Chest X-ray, AP view. Patient: 65 years old, sex F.
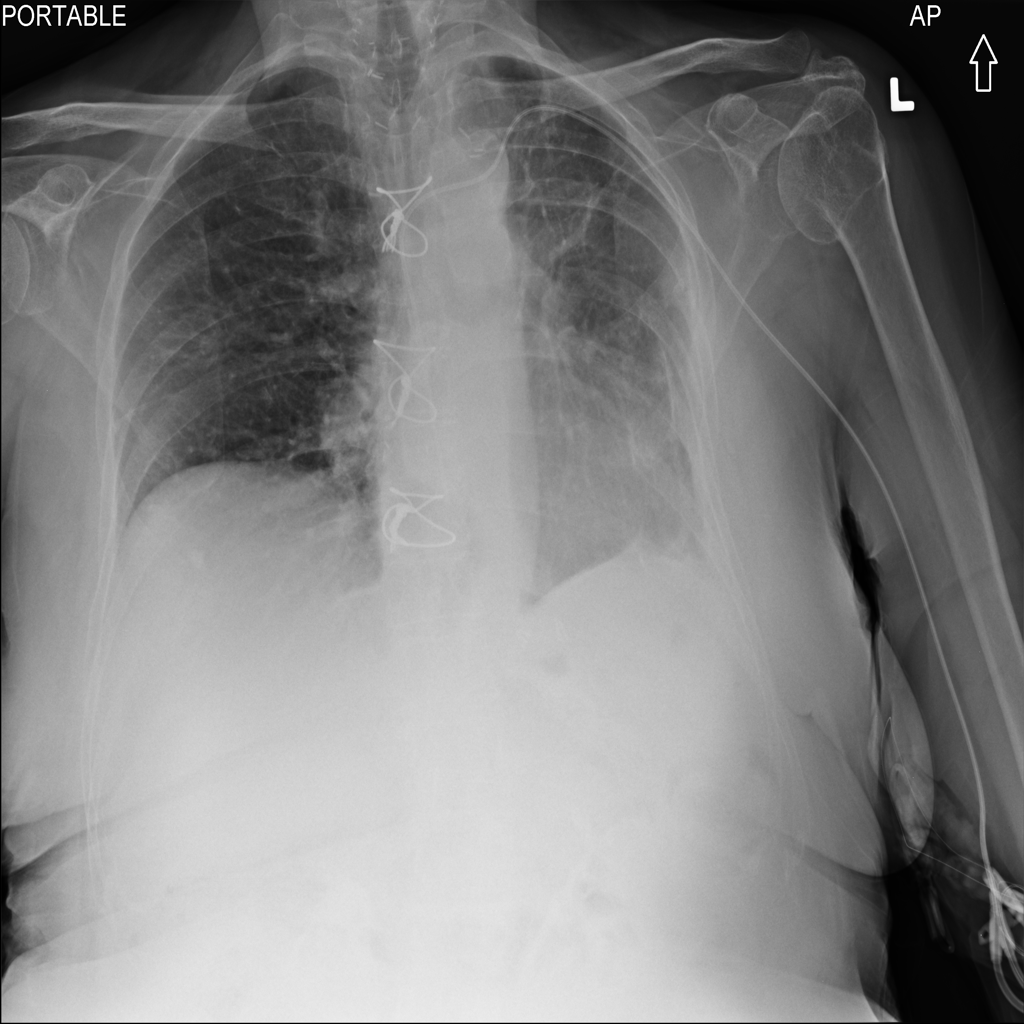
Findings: No Finding